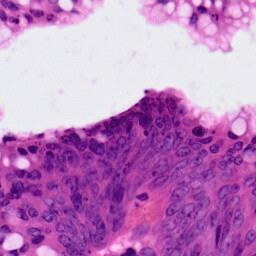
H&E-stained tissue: Colon